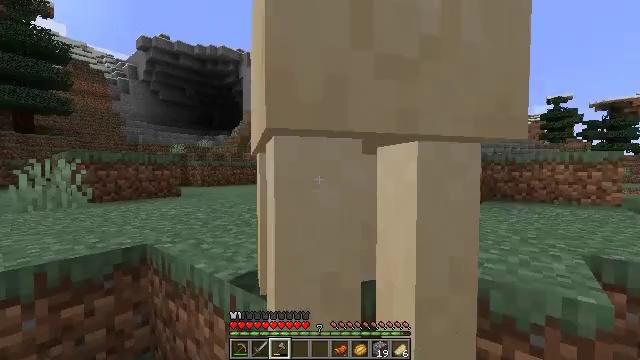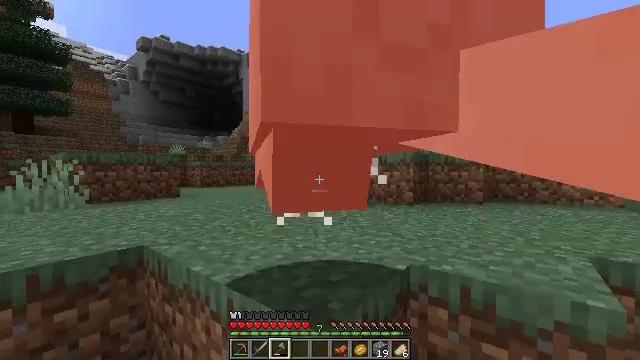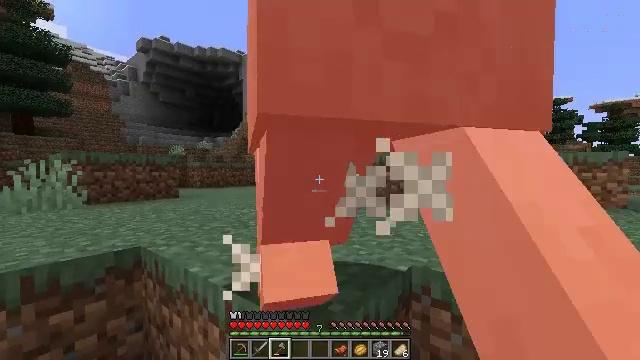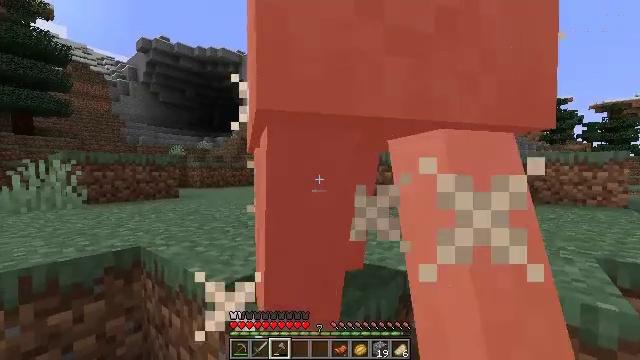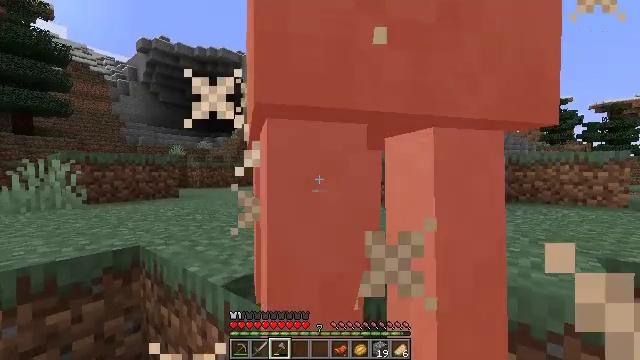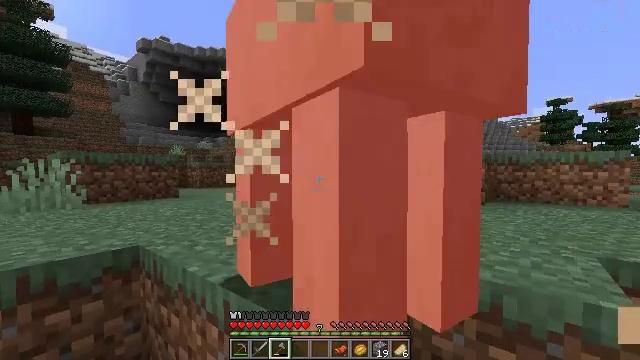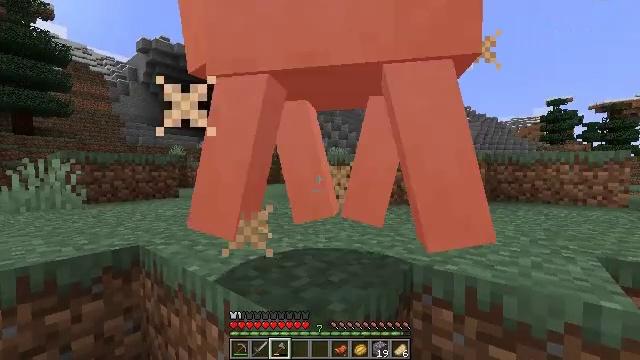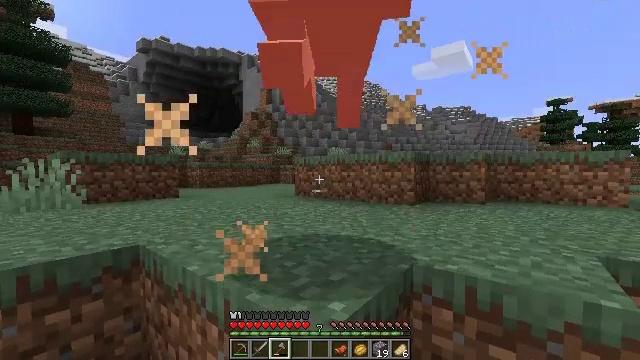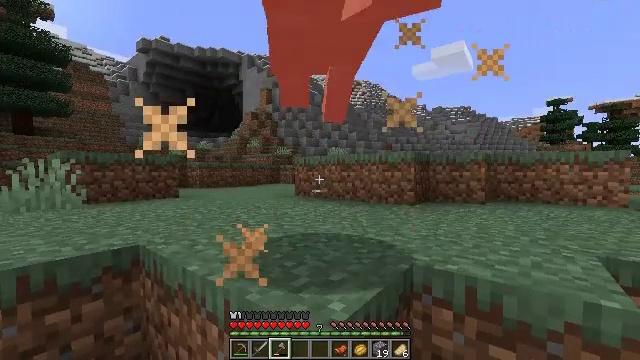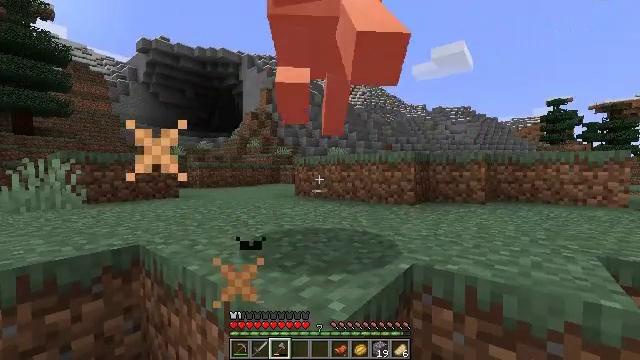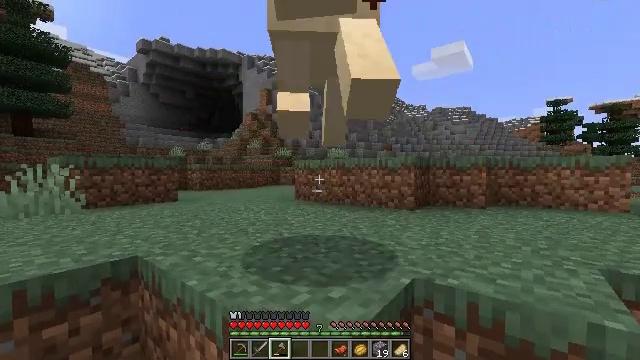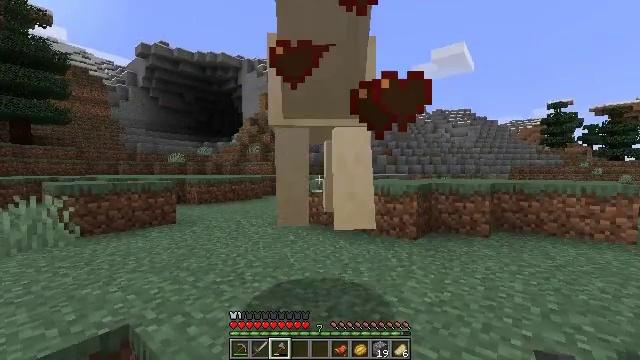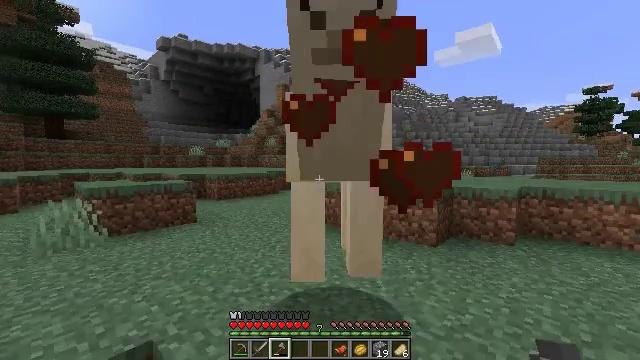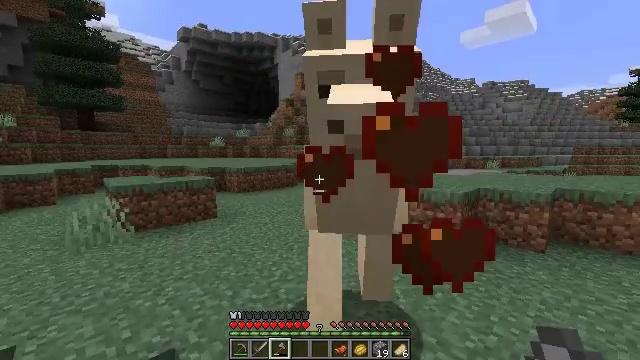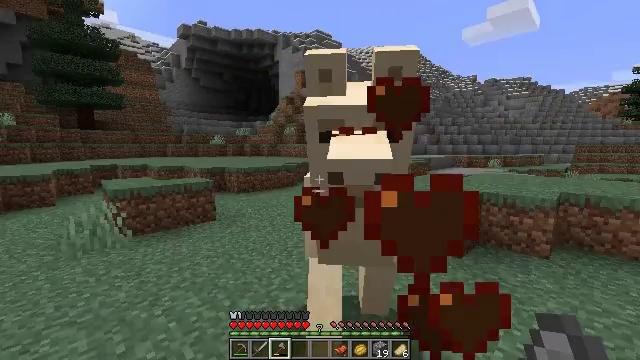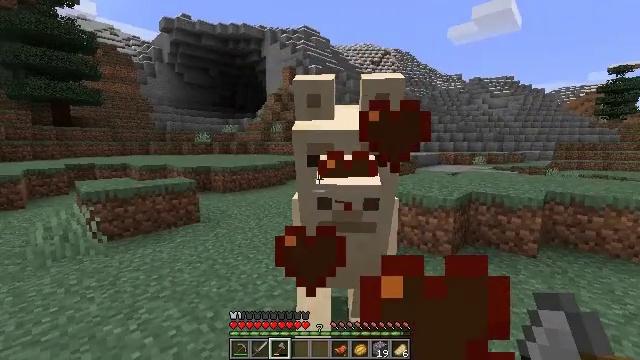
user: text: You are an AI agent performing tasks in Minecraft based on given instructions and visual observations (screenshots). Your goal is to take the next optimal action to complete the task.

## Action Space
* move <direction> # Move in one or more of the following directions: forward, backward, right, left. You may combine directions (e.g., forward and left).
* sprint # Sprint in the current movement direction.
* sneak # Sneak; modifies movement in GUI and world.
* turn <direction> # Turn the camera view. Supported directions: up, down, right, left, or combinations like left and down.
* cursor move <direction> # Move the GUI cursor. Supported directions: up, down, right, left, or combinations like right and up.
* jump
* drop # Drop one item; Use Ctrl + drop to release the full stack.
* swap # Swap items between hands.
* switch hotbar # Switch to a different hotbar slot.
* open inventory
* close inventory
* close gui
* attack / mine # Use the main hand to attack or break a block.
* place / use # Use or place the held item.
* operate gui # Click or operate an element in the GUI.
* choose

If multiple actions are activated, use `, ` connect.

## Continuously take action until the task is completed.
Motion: motion action
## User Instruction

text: Combat the llama.
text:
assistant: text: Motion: no_op
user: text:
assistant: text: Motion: no_op
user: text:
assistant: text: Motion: no_op
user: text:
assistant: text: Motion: no_op
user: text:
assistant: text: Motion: no_op
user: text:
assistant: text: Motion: no_op
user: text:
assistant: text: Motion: no_op
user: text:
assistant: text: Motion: no_op
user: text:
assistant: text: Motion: no_op
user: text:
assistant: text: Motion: move forward, jump
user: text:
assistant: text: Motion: move forward, jump
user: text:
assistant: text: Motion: move forward, turn left and down, jump
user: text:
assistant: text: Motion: move forward, turn left and down, jump
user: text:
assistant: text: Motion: move forward, jump
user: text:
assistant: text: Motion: move forward, turn right, jump
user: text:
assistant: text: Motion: move forward
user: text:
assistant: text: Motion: move forward, attack / mine
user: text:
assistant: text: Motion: move forward, attack / mine
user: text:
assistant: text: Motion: move forward, attack / mine
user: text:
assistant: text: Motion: move forward, turn right and down
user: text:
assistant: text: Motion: turn right
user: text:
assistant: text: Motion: no_op